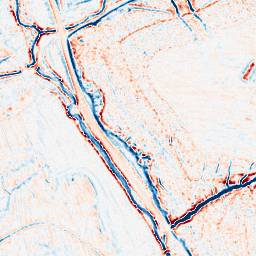
Category: edge_preserving
Decomposition family: bilateral
Decomposition parameters: d: 9
sigma_color: 75
sigma_space: 100
Upsampling method: linear_exact
Upsampling parameters: scale: 4
Upsampling scale: 4